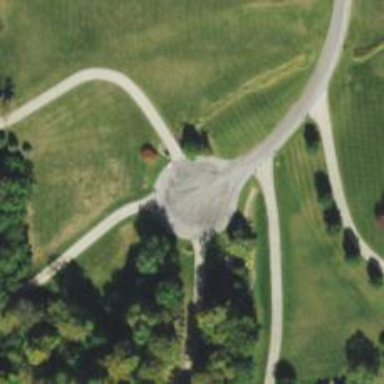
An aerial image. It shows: Turning circle on the road.